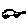
Label: car